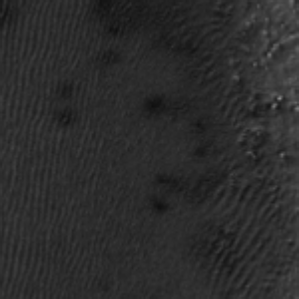
Label: frost